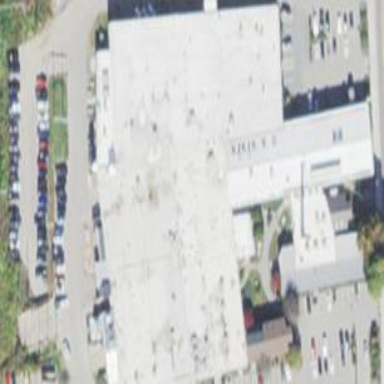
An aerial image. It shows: Office building.